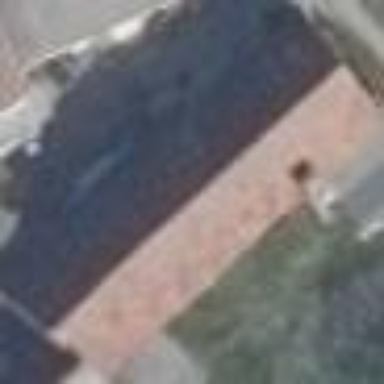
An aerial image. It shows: Gabled roofed house.